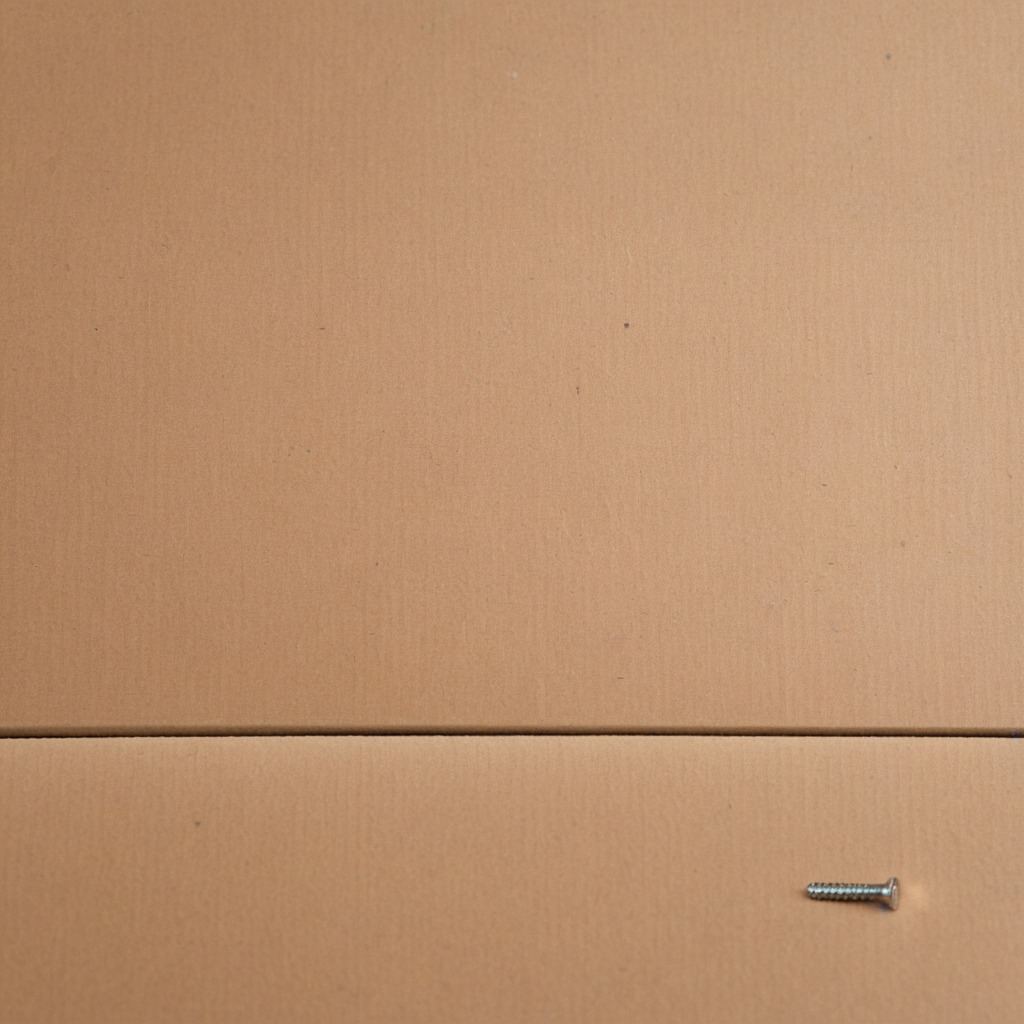
A metal screw is lying on the cardboard box surface.